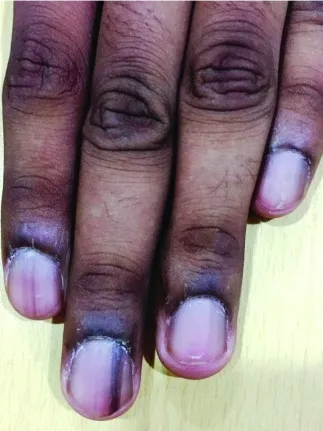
Longitudinal melanonychia of multiple. Fingers of the left hand.
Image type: medical_photograph (skin_photograph)